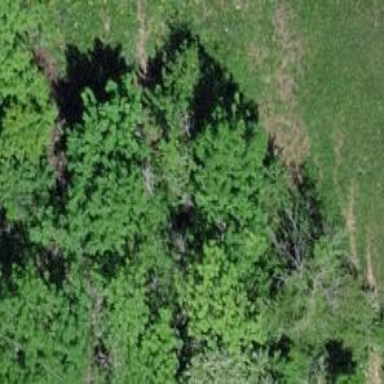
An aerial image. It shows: Forest area.